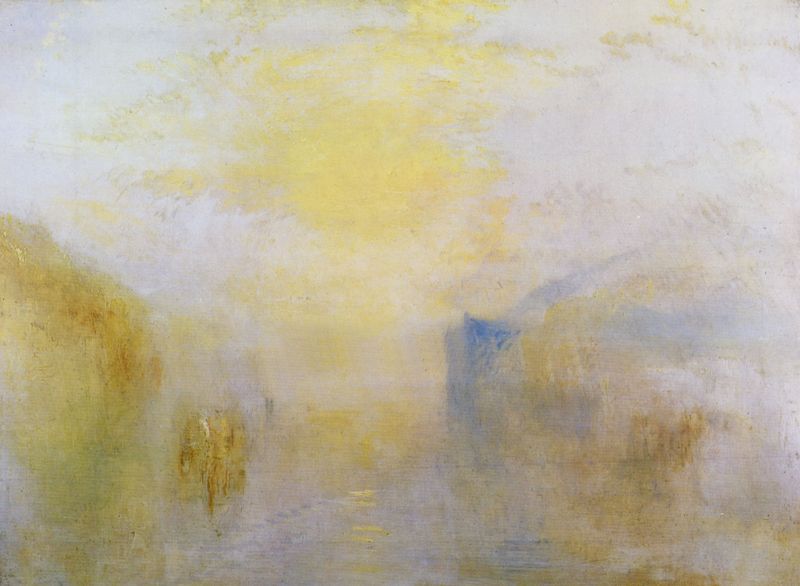
Titel: Sonnenaufgang, mit einem Boot zwischen Landspitzen
Künstler: William Turner
Standort: London
Institution: Tate Gallery
Schlagwörter: blau, felsen, gemälde, himmel, meer, wasser, weiß, wolken, aquarell, fluss, gelb, grün, impressionismus, see, ufer, braun, grau, hell, licht, pastell, gebäude, schleier, wolke, blass, horizont, morgen, schilf, sonnenaufgang, spiegelung, sonne, england, boot, küste, schiff, sommer, wellen, umrisse, getreide, warm, abstrakt, farben, fels, modern, dunst, nebel, sonnenuntergang, tag, romantik, dampf, turner, wetter, reflexe, stimmung, freude, frühling, unscharf, klippe, helligkeit, geld, wasseroberfläche, wärme, verschwommen, durchsichtig, freundlich, ähren, schemen, englisch, nebulös, wisch, abstakt, william, william turner, impressioniusmus